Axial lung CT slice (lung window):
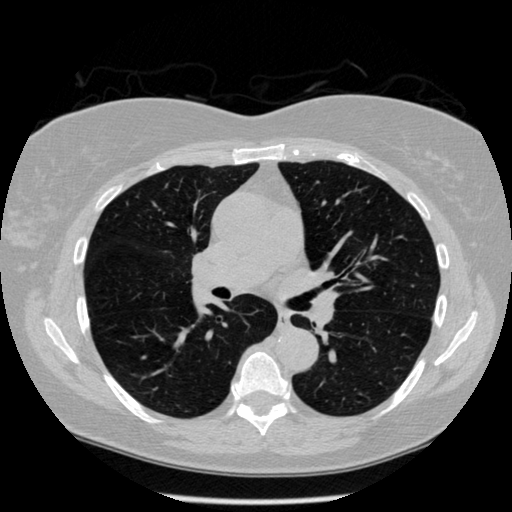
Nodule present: no